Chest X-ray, PA view. Patient: 24 years old, sex M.
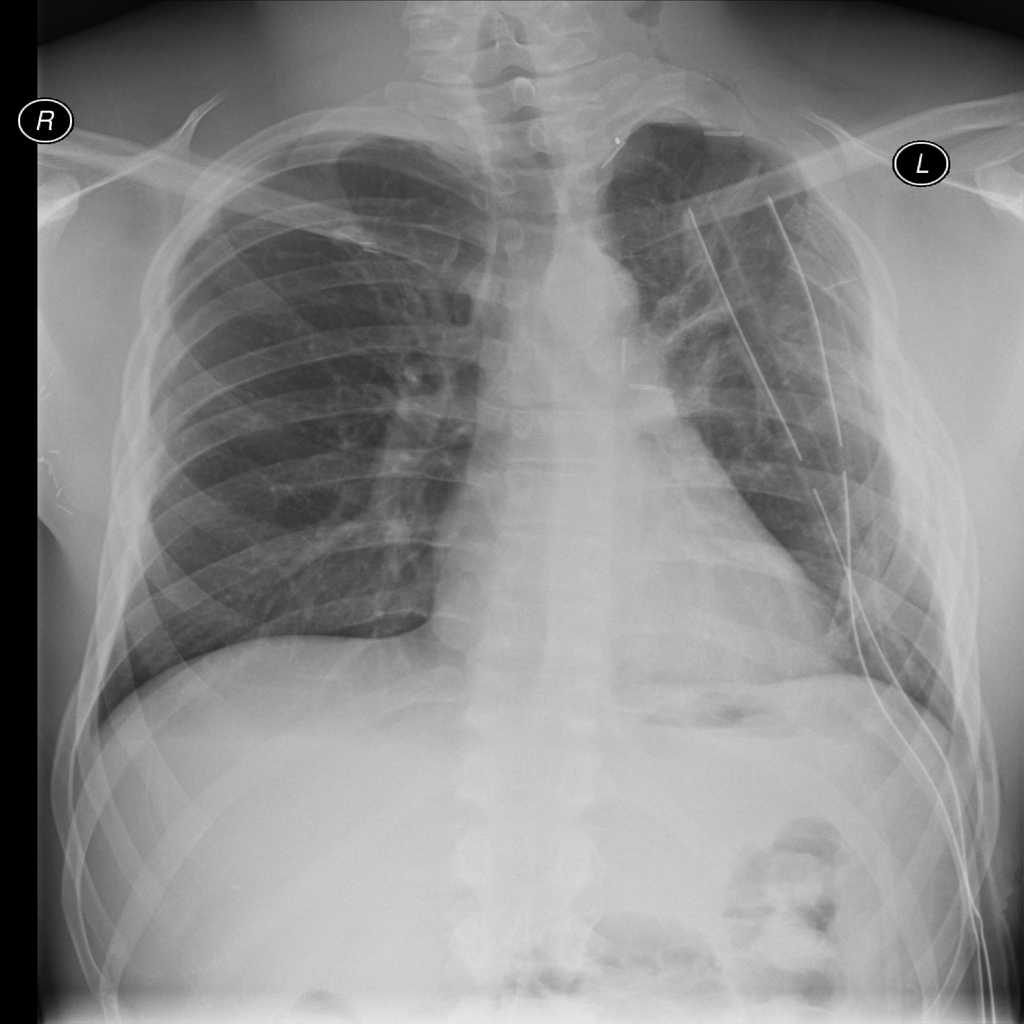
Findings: Emphysema